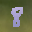
Label: 8